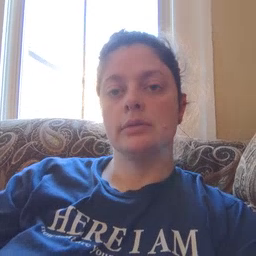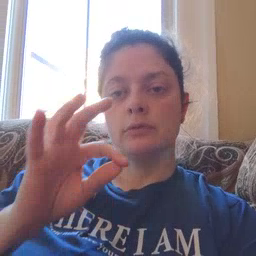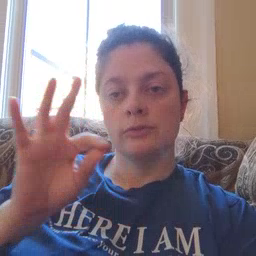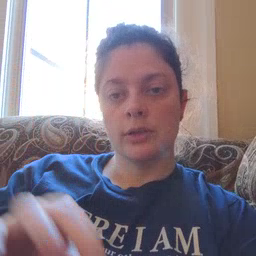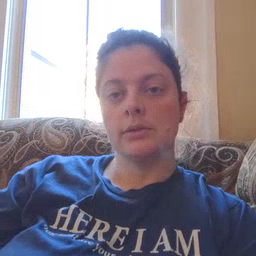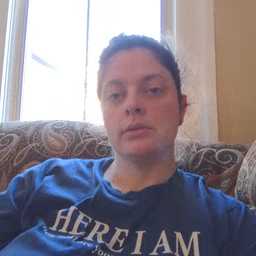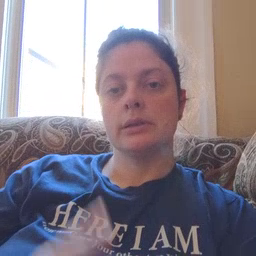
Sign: frenchfries